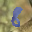
Label: 8